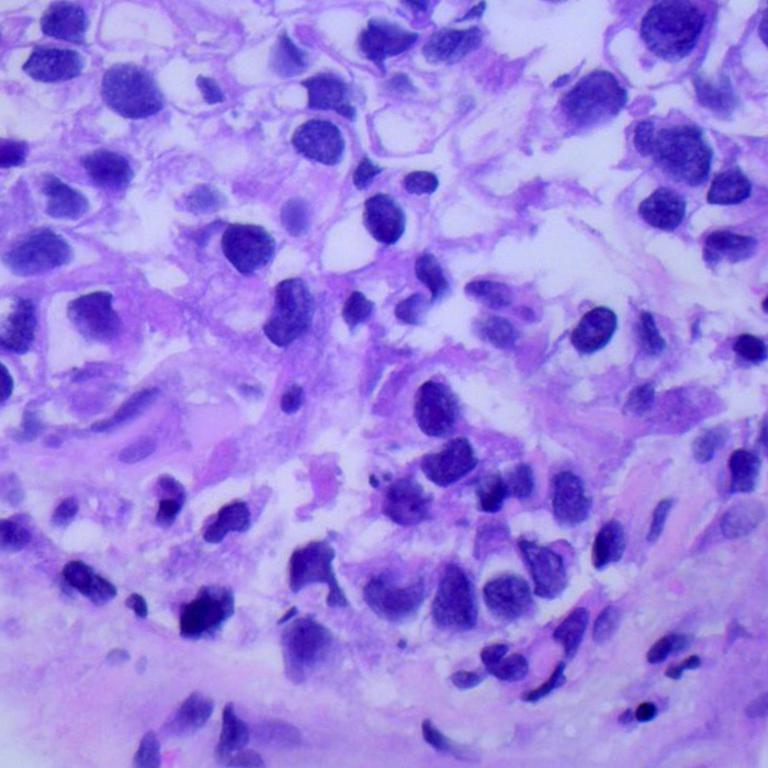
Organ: lung
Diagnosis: adenocarcinomas